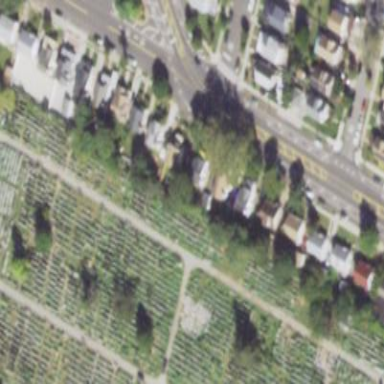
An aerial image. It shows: Sector within cemetery.